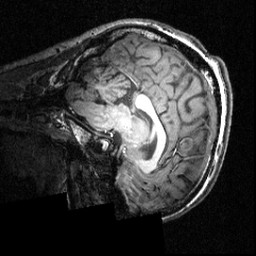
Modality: T1w
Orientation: sagittal
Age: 18
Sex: male
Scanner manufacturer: siemens
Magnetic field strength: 3.951 T
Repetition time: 1.5 s
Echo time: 0.00335 s